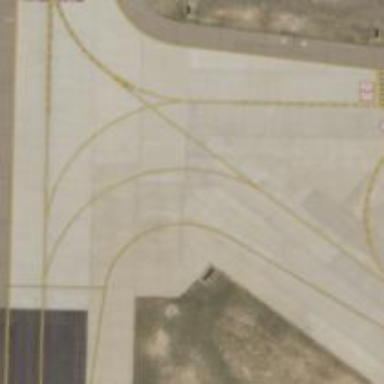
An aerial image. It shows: View of taxiway at the airport.